Field crop: maize
Growth stage: 2
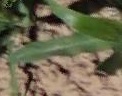
Species: maize